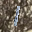
Label: 1